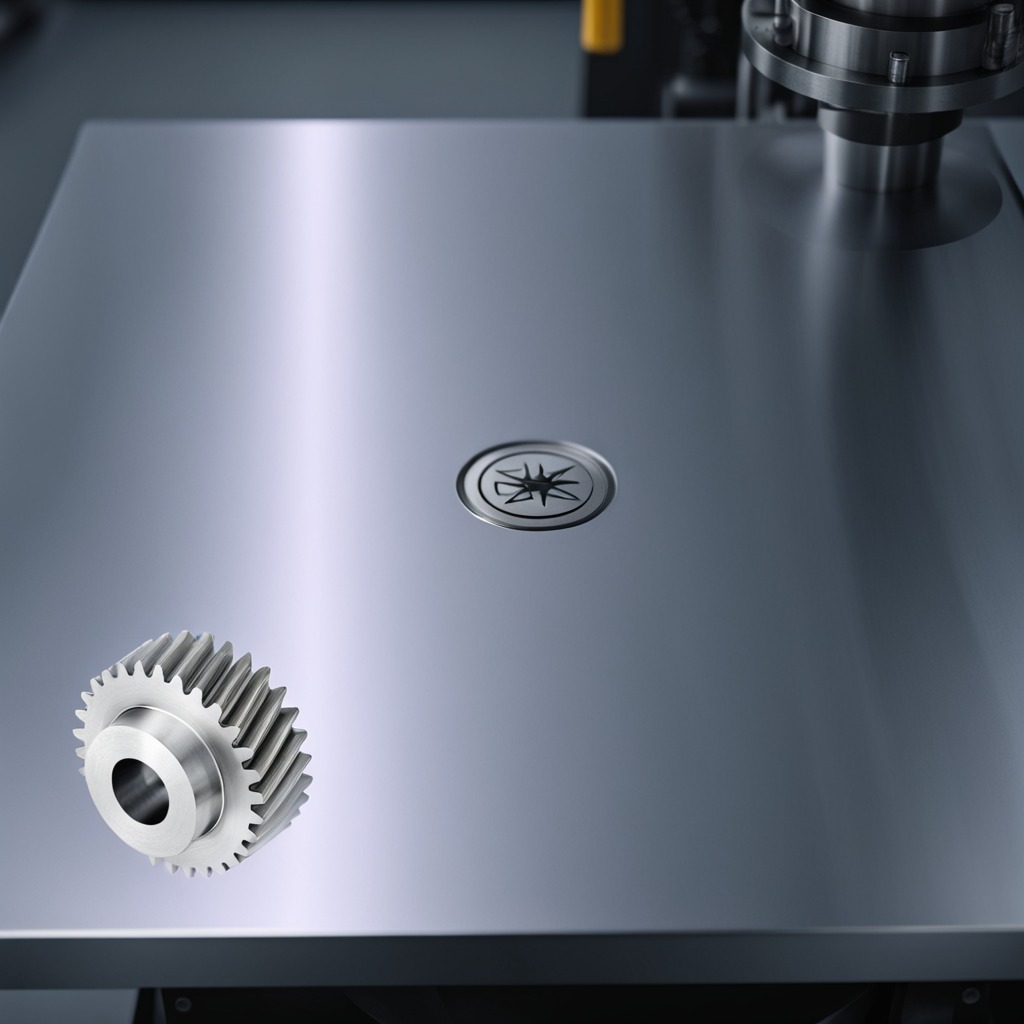
A steel gear with teeth is lying on a metal table in a machine shop under fluorescent lights.